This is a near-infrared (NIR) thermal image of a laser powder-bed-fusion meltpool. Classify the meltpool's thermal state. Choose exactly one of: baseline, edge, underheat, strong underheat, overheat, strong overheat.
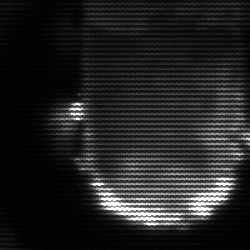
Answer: baseline